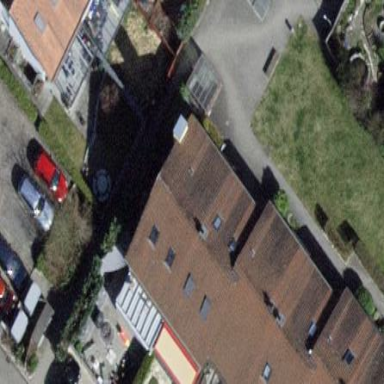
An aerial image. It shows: Terrace building.